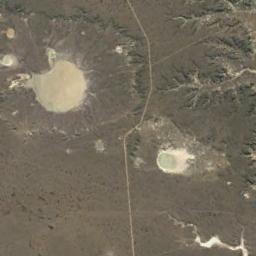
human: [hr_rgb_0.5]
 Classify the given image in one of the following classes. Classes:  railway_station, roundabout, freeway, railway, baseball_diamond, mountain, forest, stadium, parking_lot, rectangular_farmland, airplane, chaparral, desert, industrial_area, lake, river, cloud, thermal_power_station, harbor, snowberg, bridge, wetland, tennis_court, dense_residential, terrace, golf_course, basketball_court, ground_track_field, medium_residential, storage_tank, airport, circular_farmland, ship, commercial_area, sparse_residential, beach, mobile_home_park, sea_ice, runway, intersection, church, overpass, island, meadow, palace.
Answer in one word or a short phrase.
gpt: desert